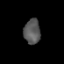
Tissue: prostate
Cell type: Fibroblasts
Senescence score: 0.7495
Nuclear area (px): 404
Mean DAPI intensity: 86.911